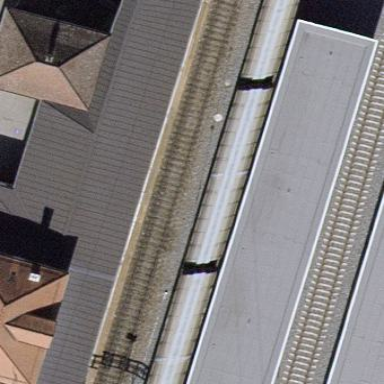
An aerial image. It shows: Flat roof on building.